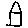
Label: house